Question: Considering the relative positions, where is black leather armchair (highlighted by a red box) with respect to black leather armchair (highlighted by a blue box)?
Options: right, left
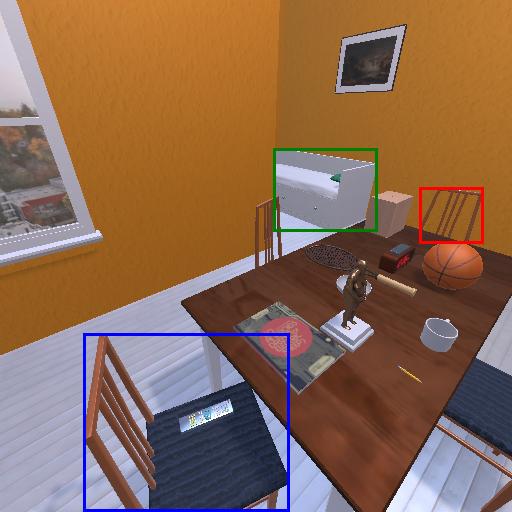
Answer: right